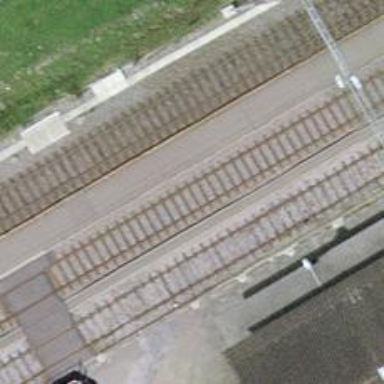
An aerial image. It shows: Stop position for public transport on the railway.